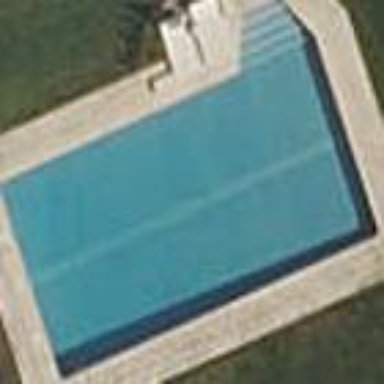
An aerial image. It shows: Swimming pool located in leisure land.